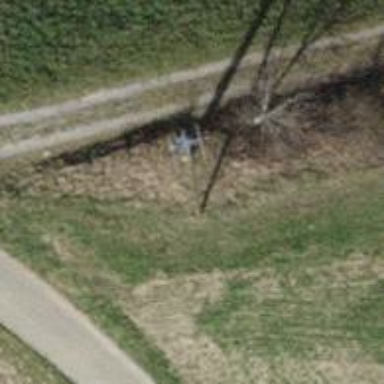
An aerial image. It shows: Power pole.